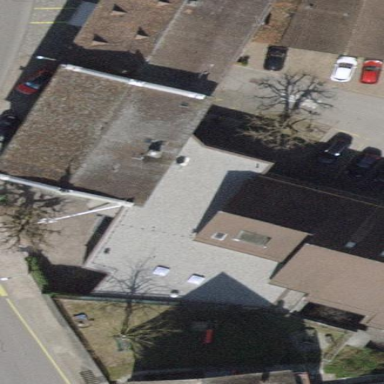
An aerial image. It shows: Gabled roof on retail building.